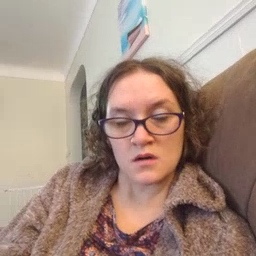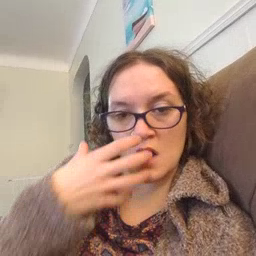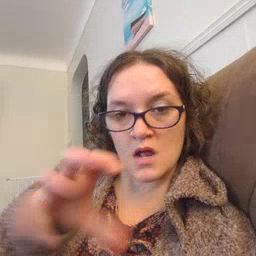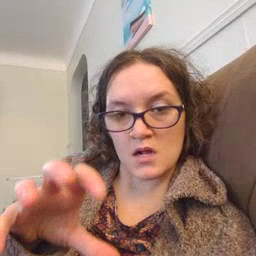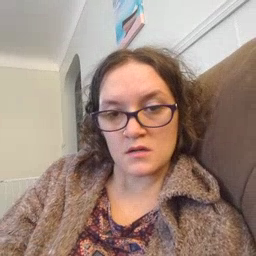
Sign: hot